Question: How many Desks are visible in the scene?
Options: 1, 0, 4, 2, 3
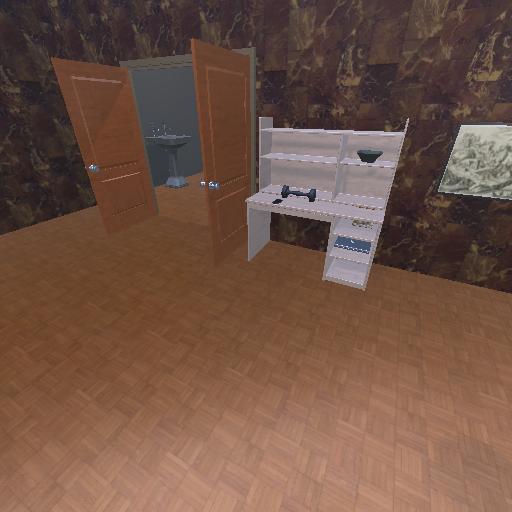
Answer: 1